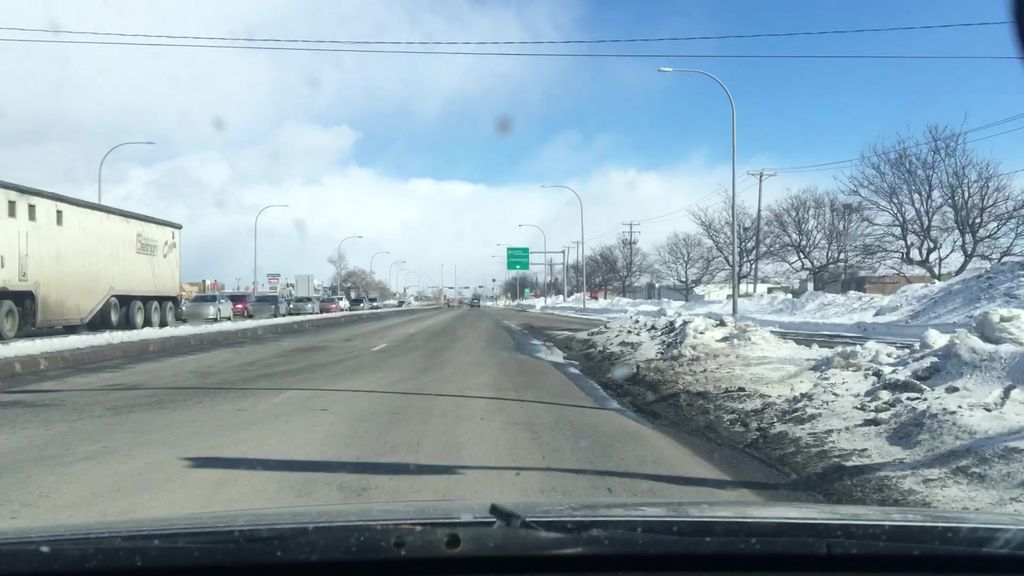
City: ottawa-gatineau